Question: I'm trying to make a simple hangman game.
I logged the word to the console what should be guessed (this will be removed when the game is finished.)
Now I'm trying to make the player guess if the letter is in the word, if it is, it should reveal itself.
But my problem here is: I use the 'indexOf()'.
The first letter of the word is -1 instead of 0,
also the letters that are not in the word are -1.
So I can't really check if it's an available letter or not since the first letter always returns -1. I added a screenshot to make it a little bit more clear.

notice how 'H' is the first letter of the word: Hond.
And how the alertbox says it's at the index of -1.
This is the function I used:
'''
function guessLetter(letter){
var letterVal = letter.value;
alert(rand.indexOf(letterVal));
}
'''
'rand' is the variable used for storing a random word.
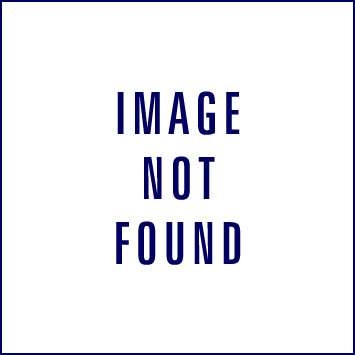
Answer: > The first letter of the word is -1 instead of 0
No. The first letter of the word is denoted by the index '0'. If 'indexOf' does not find the letter 'h' in the string 'Hond', that has a different reason: it uses a case-sensitive comparison. Yielding '-1' for that case it the correct result.
For a case-insensitive search, just make sure all letters have the same casing:
'''
alert(rand.toLowerCase().indexOf(letterVal.toLowerCase()) > -1
? "It's there"
: "It's not there");
'''
To reveal the letters that were guessed, 'indexOf' doesn't seem to be the correct tool anyway. Better use something along the lines of
'''
var rand = "Hond";
var guesses = [];
for ( /* every guess */ ) {
guesses.push(guess.toLowerCase());
var revealed = "";
for (var i=0; i<rand.length; i++)
if (guesses.indexOf(rand[i].toLowerCase() > -1)
revealed += rand[i];
else
revealed += "_";
}
show(revealed);
}
'''